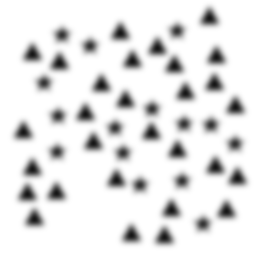
Squares: 0
Triangles: 29
Stars: 15
Total shapes: 44